九年级 · 度量几何学
(5 分) 如图 1 是博物馆展出的古代车轮实物, 《周礼$\cdot$考工记》记载: “......故兵车之轮六尺有六寸, 田车之轮六尺有三寸....."据此, 我们可以通过计算车轮的半径来验证车轮类型, 请将以下推理过程补充完整.

图1

图2

如图 2 所示, 在车轮上取 $A, B$ 两点, 设 $A B$ 所在圆的圆心为 $O$, 半径为 $r \mathrm{~cm}$.

作弦 $A B$ 的垂线 $O C, D$ 为垂足, 则 $A D=\frac{1}{2}$ $\qquad$
经测量, $A B=90 \mathrm{~cm}, C D=15 \mathrm{~cm}$, 则 $A D=$ $\qquad$ $\mathrm{cm}$; 用含 $r$ 的代数式表示 $O D=$ $\qquad$ cm.

在 Rt $\triangle O A D$ 中, 由勾股定理可列出关于 $r$ 的方程: $r^{2}=$ $\qquad$ . 解得 $r=75$.通过换算, 车轮直径约为六尺六寸, 可验证此车轮为 $\qquad$之轮. (填“兵车”或“田车")

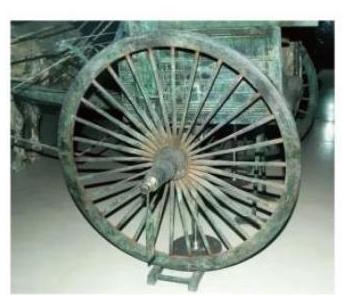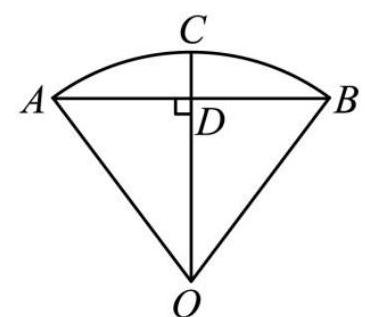
答案:  $A B, 45,(r-15), 45^{2}+(r-15)^{2}$, 兵车

解析: 根据垂径定理, 进行作答即可.

【详解】解: 根据垂直弦的直径平分弦可知: $A D=\frac{1}{2} A B$,

$\because A B=90 \mathrm{~cm}, C D=15 \mathrm{~cm}$,

$\therefore A D=\frac{1}{2} A B=45 \mathrm{~cm}, \quad O D=O C-C D=(r-15) \mathrm{cm}$,

$\therefore r^{2}=45^{2}+(r-15)^{2}$,

解得: $r=75$,

$\therefore$ 此车轮为: 兵车之轮;

故答案为: $A B, 45,(r-15), 45^{2}+(r-15)^{2}$, 兵车.

【点睛】本题考查垂径定理. 熟练掌握: 垂直于弦的直径, 平分弦, 是解题的关键.